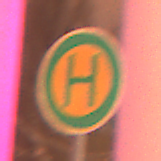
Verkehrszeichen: Haltestelle
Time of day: Night
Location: Outdoor (Urban)
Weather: Overcast
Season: Winter
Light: Artificial